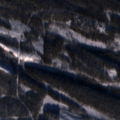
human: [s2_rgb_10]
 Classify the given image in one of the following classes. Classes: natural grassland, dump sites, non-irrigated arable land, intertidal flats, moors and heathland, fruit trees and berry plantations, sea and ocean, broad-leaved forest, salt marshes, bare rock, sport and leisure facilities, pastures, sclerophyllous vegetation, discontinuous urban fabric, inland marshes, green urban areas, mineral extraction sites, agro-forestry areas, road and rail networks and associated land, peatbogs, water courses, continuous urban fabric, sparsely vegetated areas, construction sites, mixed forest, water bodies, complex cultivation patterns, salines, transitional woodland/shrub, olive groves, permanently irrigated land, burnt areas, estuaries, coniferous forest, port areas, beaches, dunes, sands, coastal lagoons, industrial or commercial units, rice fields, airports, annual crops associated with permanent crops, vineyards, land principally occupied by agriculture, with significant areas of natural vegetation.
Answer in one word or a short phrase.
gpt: coniferous forest, transitional woodland/shrub